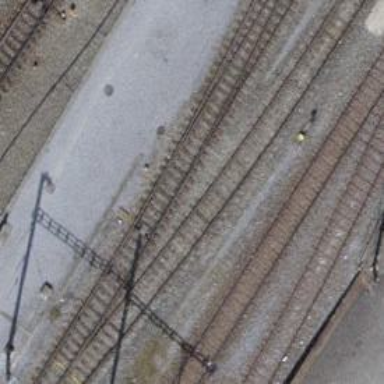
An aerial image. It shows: Railway switch.